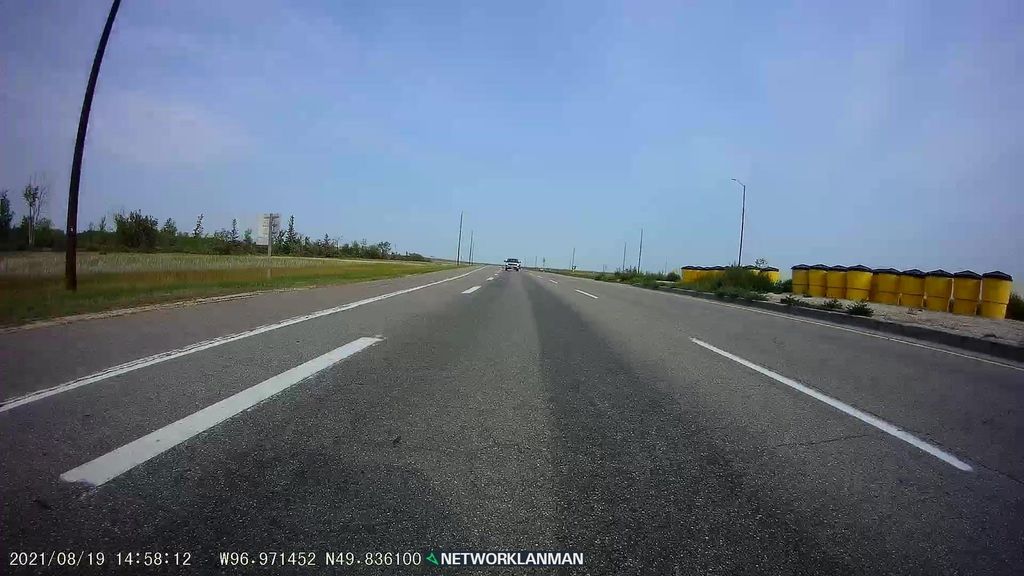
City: winnipeg